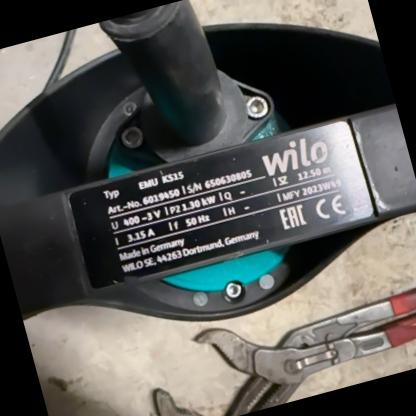
Klasa: tabliczka-znamionowa